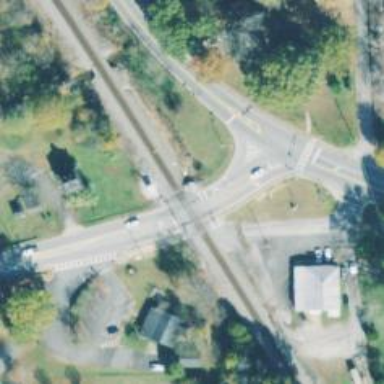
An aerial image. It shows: Level crossing with lights at the railway.